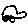
Label: car